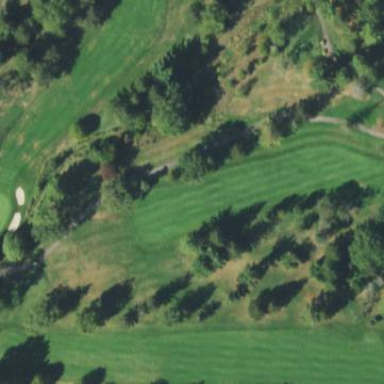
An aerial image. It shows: Golf fairway in the image.